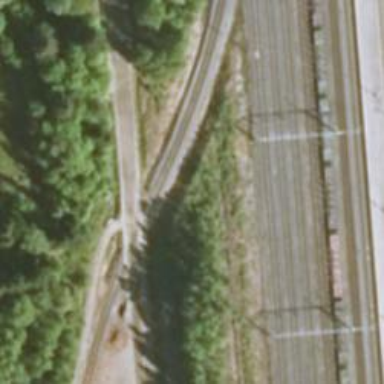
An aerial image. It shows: Level crossing with saltire marking.